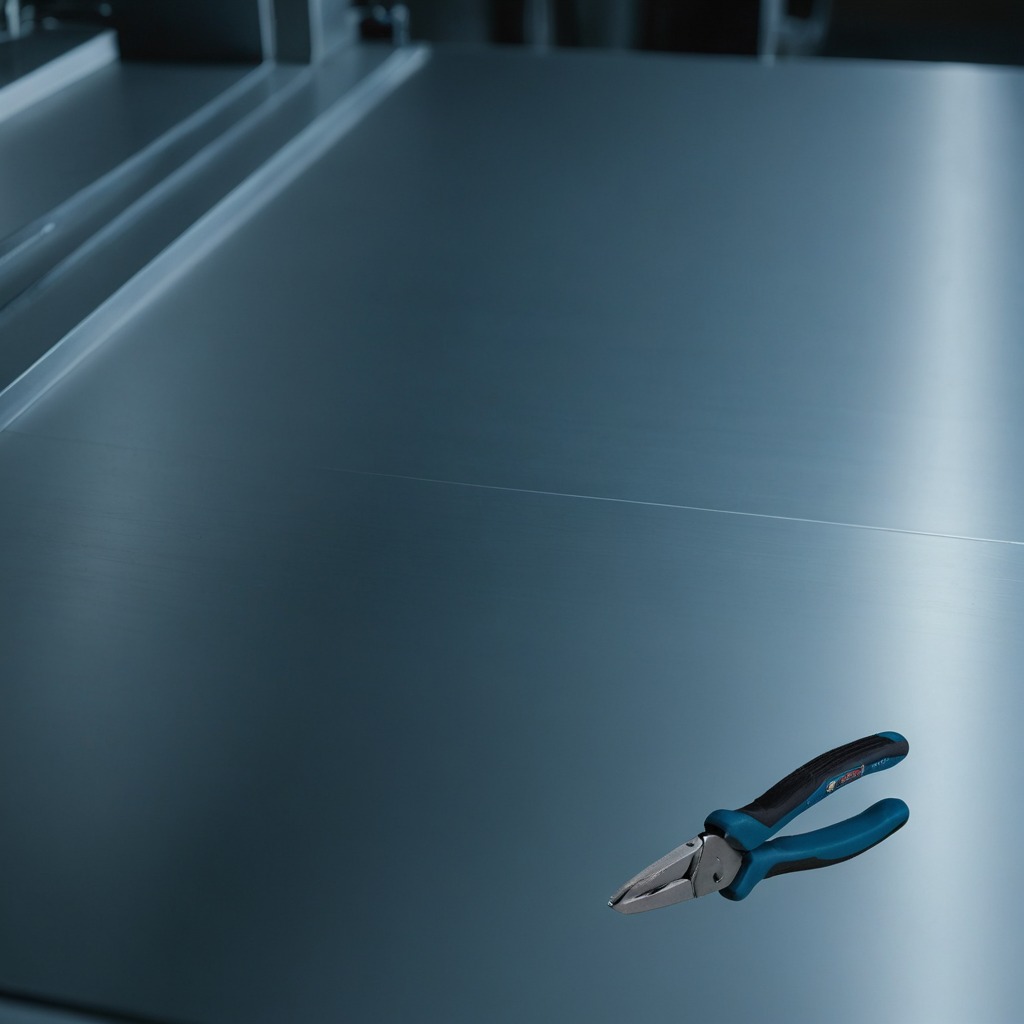
A plier is lying on the metal table.